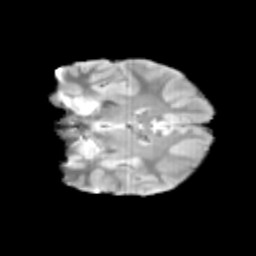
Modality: T2w
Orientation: coronal
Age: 11
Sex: male
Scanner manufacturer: siemens
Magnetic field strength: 3 T
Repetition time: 3.8 s
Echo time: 0.07 s